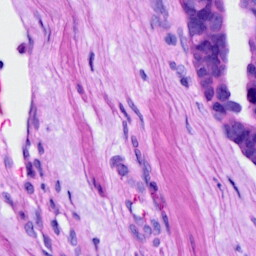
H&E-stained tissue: Ovarian